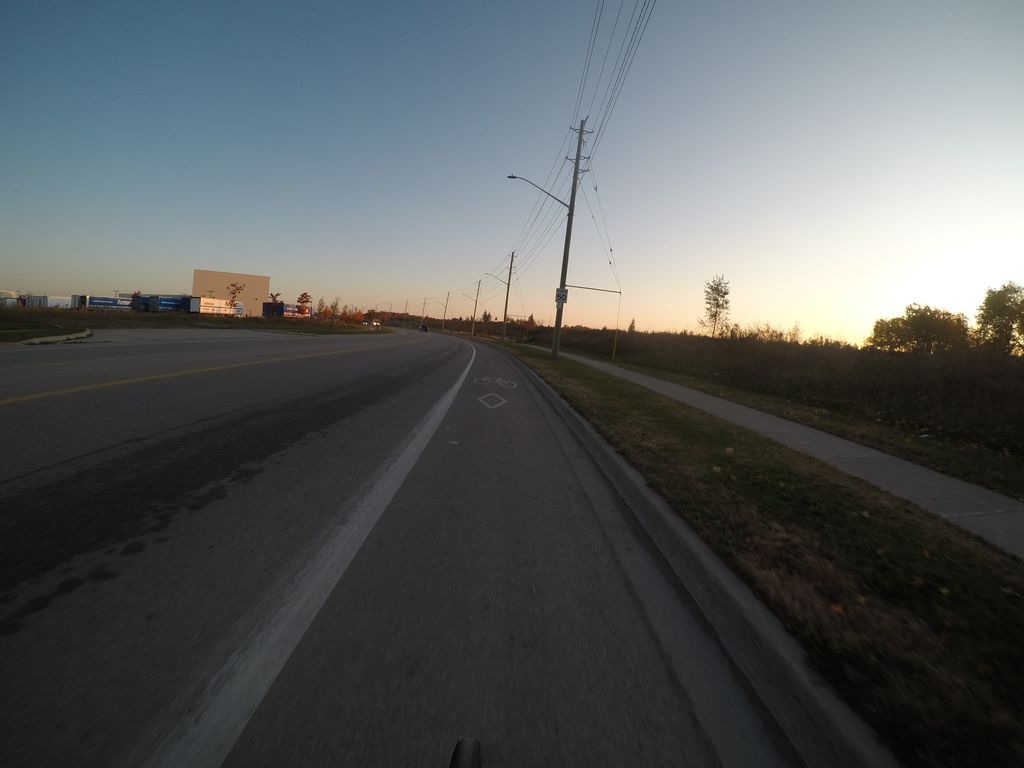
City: kitchener-waterloo